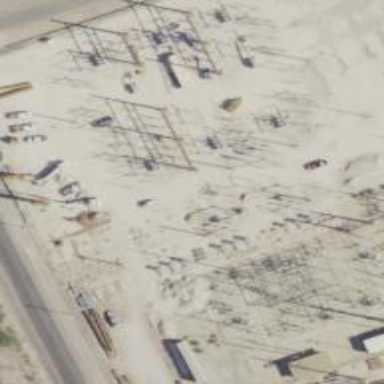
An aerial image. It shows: Switch used for power control.